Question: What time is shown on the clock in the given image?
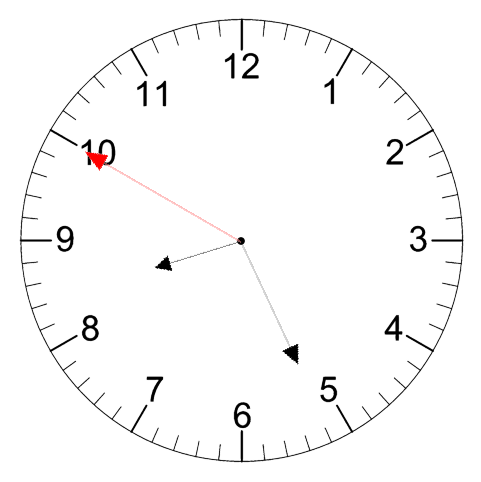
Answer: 08:25:50